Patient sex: M
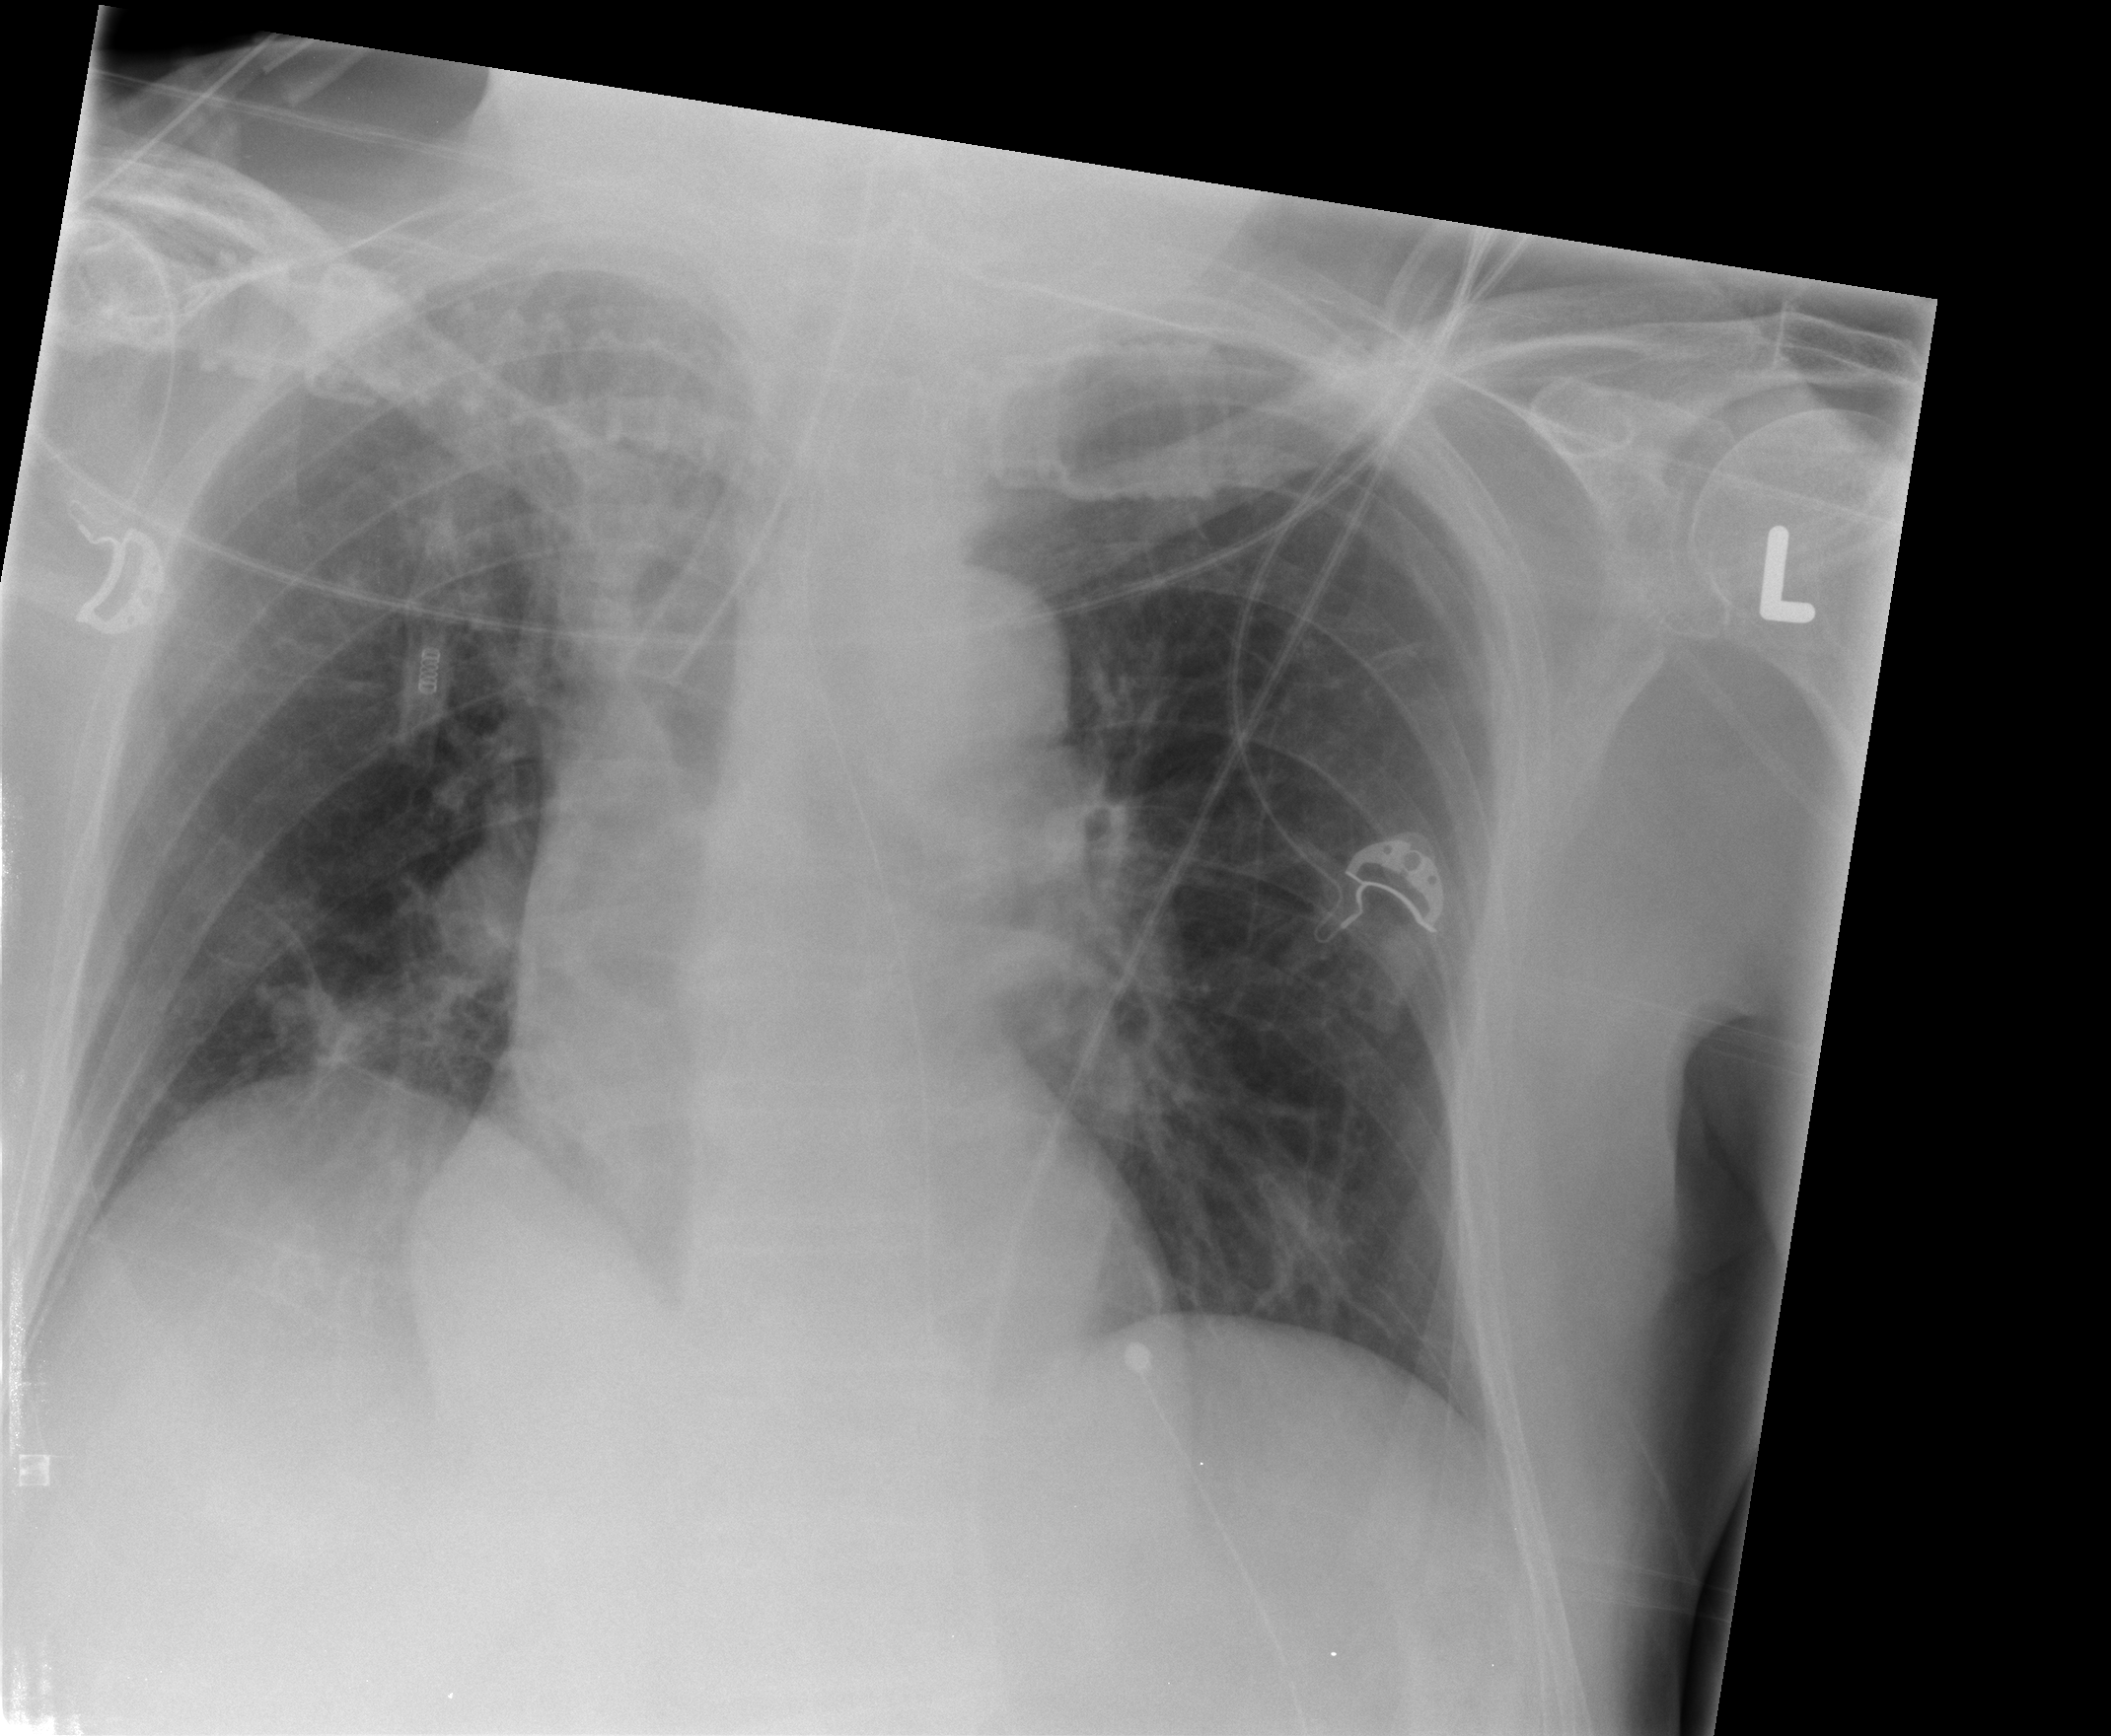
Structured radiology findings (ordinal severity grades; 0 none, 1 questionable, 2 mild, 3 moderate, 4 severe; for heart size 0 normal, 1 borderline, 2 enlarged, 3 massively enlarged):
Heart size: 0
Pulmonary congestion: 0
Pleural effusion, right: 0
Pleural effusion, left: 2
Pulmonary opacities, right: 0
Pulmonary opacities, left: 0
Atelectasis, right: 1
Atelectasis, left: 0